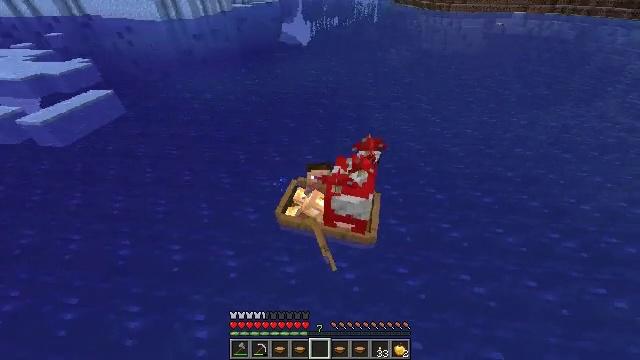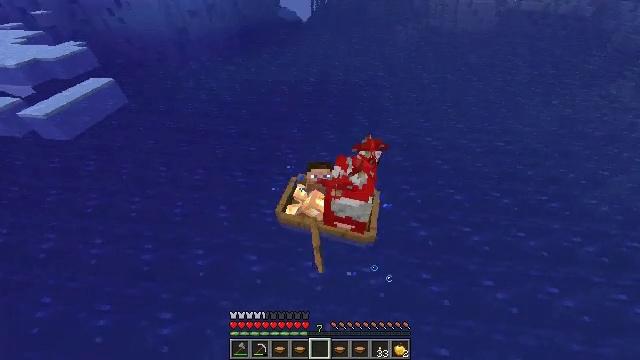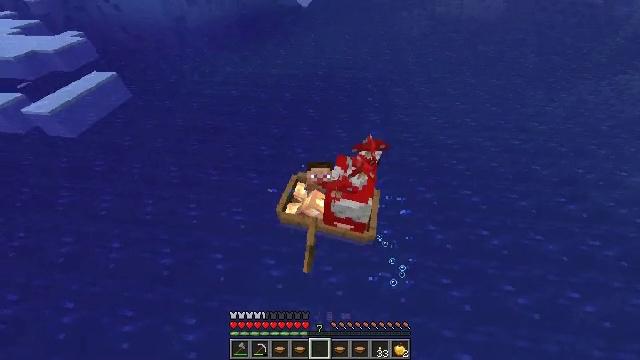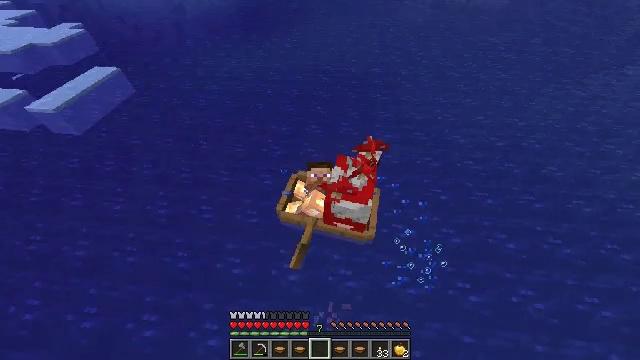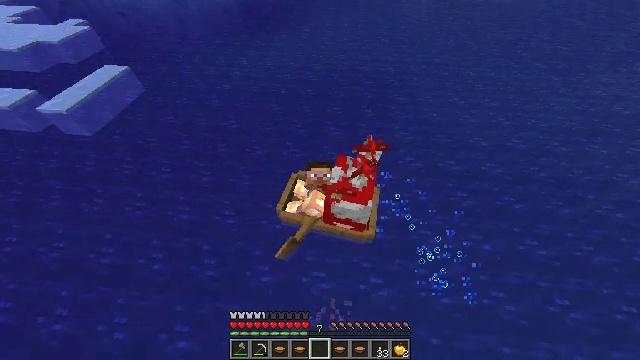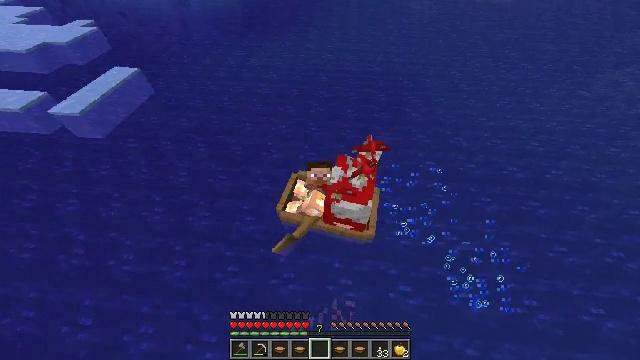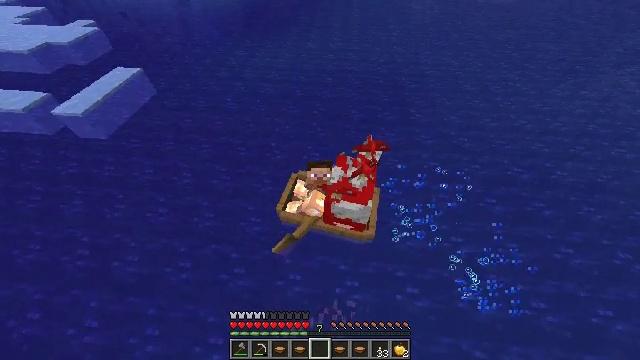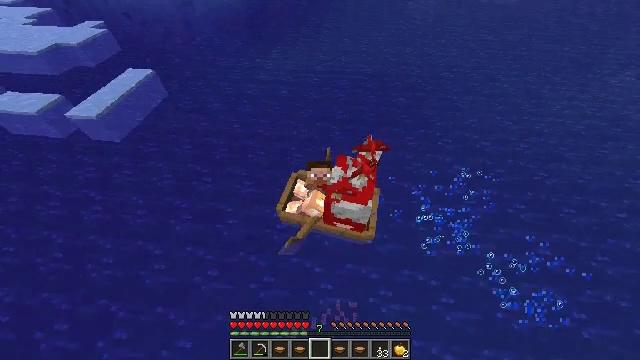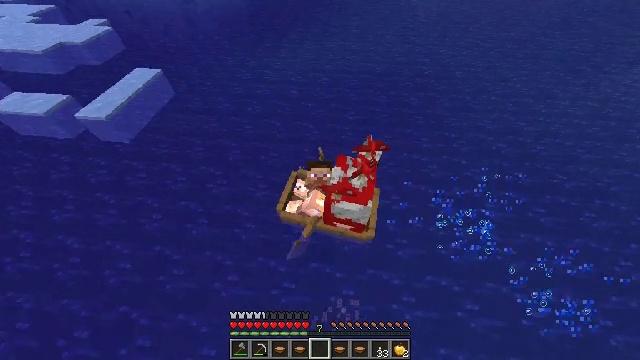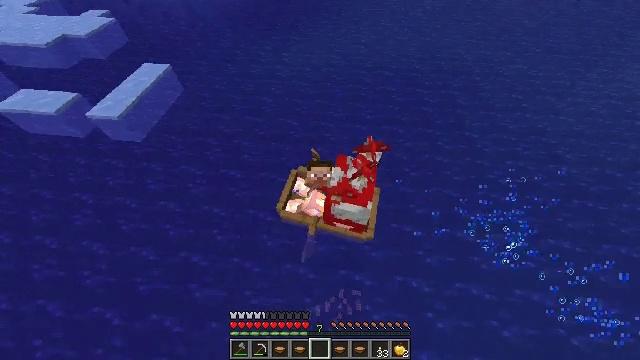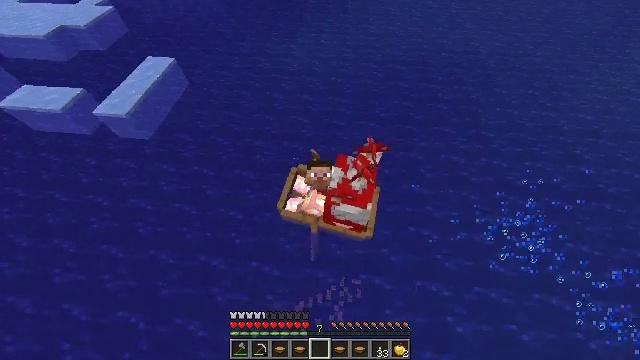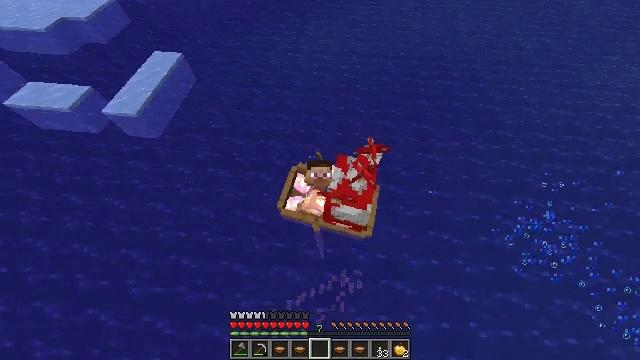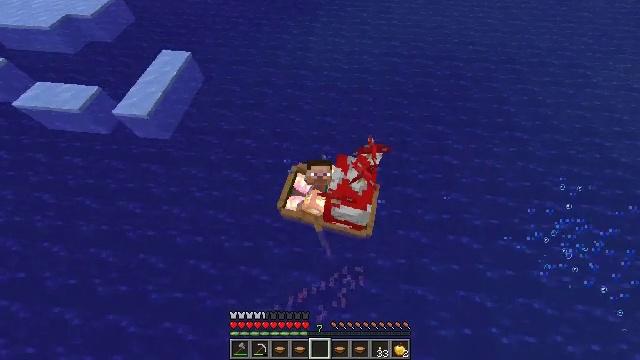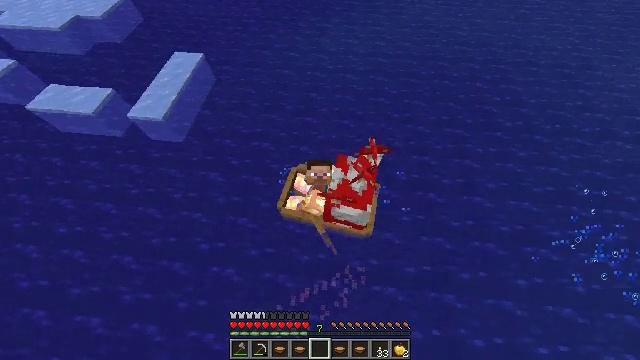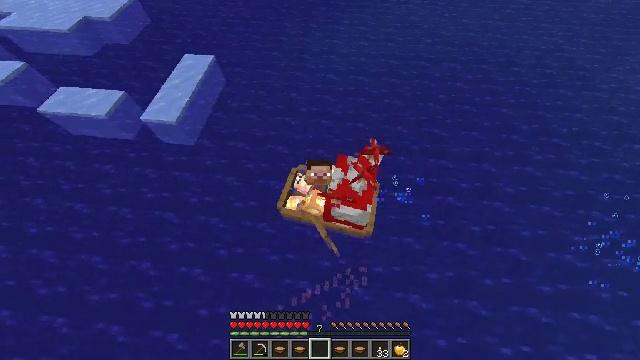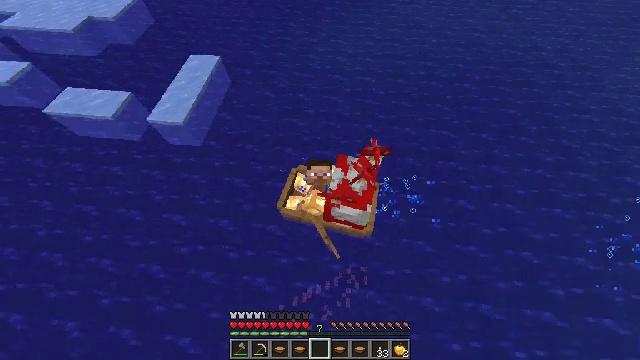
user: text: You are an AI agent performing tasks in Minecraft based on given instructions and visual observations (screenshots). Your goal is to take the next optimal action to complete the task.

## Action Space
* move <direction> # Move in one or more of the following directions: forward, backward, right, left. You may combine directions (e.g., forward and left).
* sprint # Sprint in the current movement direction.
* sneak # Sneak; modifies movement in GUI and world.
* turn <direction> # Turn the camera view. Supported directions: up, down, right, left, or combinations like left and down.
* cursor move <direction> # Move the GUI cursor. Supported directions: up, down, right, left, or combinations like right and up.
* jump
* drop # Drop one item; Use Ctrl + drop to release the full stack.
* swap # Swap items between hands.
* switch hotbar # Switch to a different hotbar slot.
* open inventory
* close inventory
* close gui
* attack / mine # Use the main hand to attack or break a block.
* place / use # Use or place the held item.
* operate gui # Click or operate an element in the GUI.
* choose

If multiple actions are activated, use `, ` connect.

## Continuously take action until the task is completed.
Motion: motion action
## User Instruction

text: Drop a mushroom stew.
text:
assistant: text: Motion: move forward, turn left and up
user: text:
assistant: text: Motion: move forward, turn left and up
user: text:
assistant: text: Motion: move forward, turn left and up
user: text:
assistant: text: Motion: move forward, turn left
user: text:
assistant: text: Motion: move forward, turn left
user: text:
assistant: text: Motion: move forward, turn left
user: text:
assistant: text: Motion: move forward, turn left
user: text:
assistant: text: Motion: move forward, turn left
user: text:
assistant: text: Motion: move forward, turn left and up
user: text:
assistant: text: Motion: move forward, turn left and up
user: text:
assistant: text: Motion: move forward, turn left and up
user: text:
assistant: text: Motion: move forward, turn left
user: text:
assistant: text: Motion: move forward
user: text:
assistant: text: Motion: move forward, turn left
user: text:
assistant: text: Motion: move forward, turn left
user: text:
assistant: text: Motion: move forward, turn left
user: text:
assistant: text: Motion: move forward, turn left
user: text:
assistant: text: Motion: move forward
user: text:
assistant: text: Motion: no_op
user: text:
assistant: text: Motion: no_op
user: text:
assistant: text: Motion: no_op
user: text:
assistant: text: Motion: no_op
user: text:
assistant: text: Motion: no_op
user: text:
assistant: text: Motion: no_op
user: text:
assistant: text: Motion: no_op
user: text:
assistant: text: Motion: no_op
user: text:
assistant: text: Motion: no_op
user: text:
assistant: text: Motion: no_op
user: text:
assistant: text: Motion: move back
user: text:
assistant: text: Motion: move back and move left